Question: The below procedure sometimes gives wrong output.
Can someone modify it such that when date to be searched is not available then
it should increment the date by 1 and search again until it finds the available date.
Example : If i search for "1/1/2012" and if its not available then it should increment the
date to "2/1/2012" and process the search until it finds the match value and return range address if found.
Note : The range format "M/d/yyyy"
'''
Sub test()
Dim rng As Range
Set rng = Sheet1.Range("A:A").Find("1/1/2012")
Debug.Print rng.Address
'output $A$3288
'"1/1/2012" is not available.
End Sub
'''

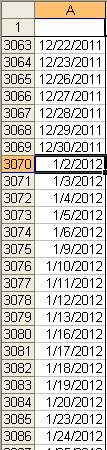
Answer: Copy from comment to match the question as solved...
...try to add additional parameters of '.Find' method:
'''
Set rng = Sheet1.Range("A:A").Find("1/1/2012", LookIn:=xlValues, LookAt:=xlWhole)
'''